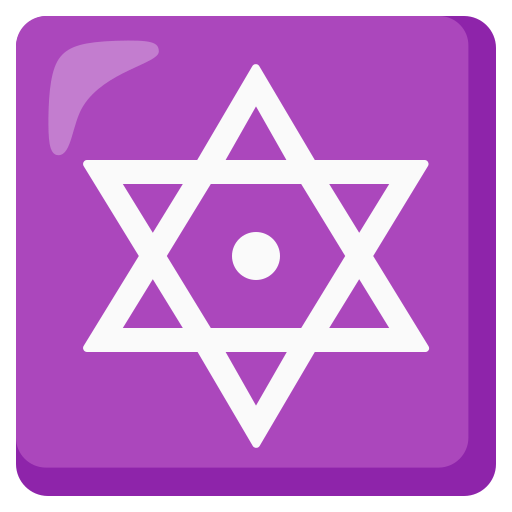
Emoji: 🔯